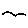
Label: bird